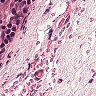
Metastatic tissue present: no